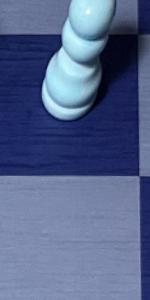
Label: Empty